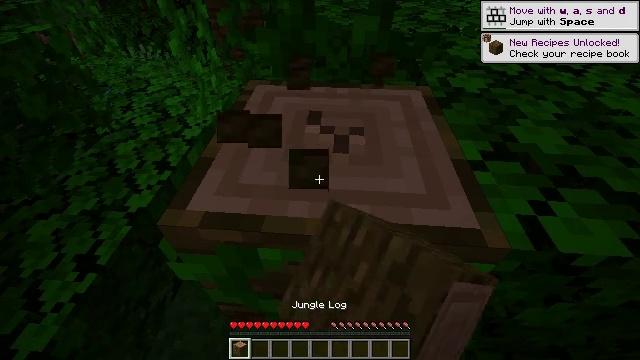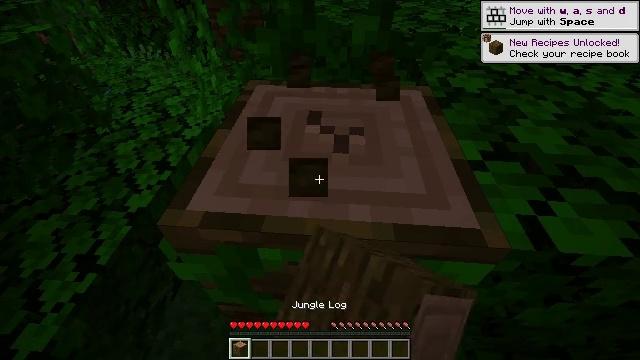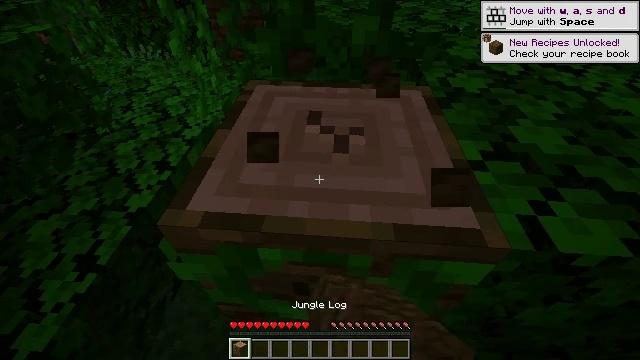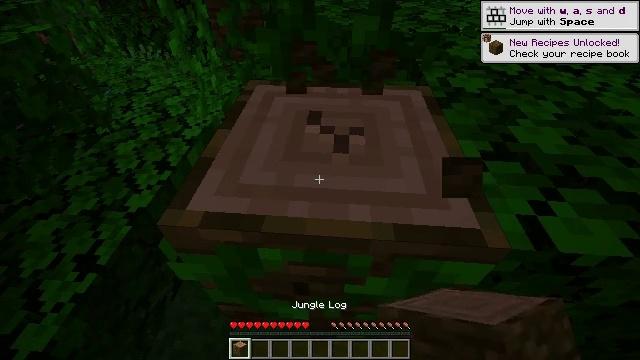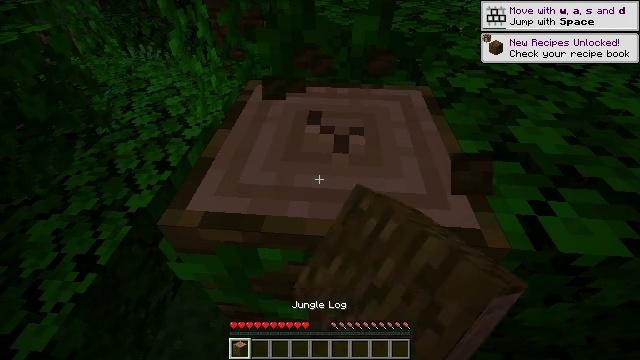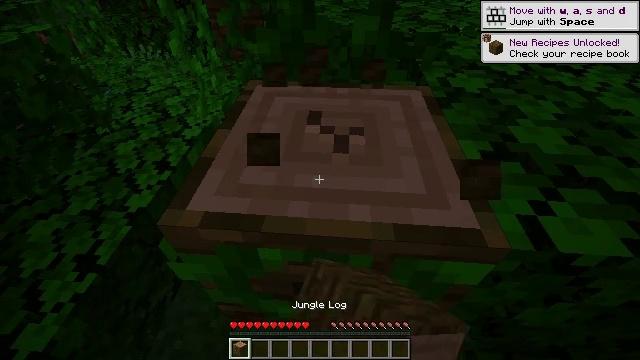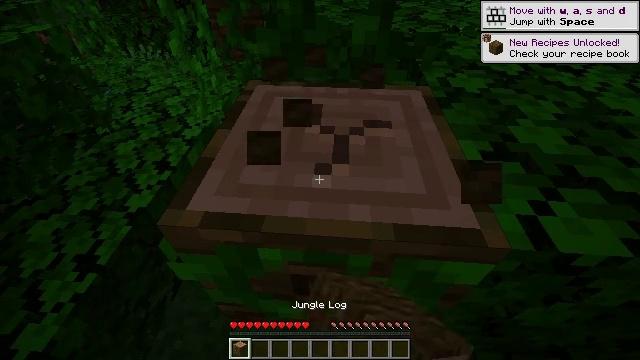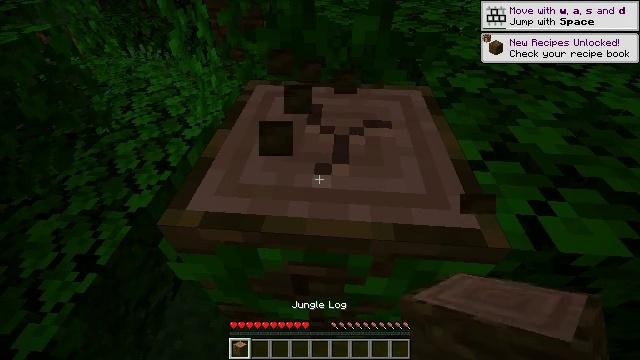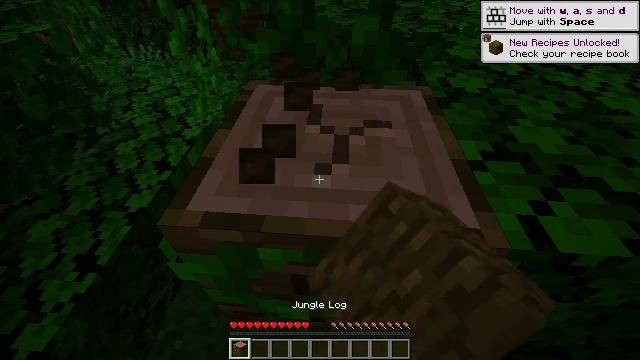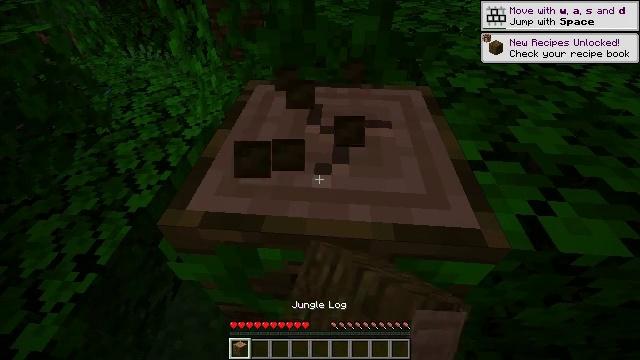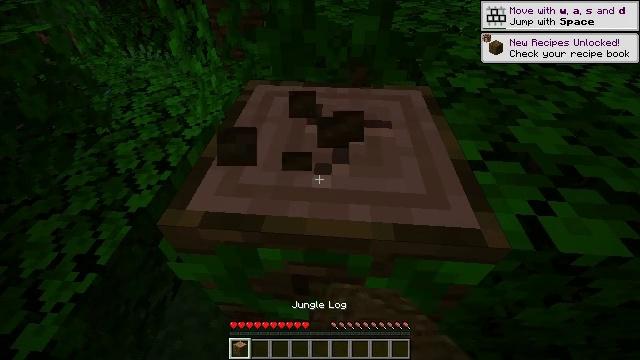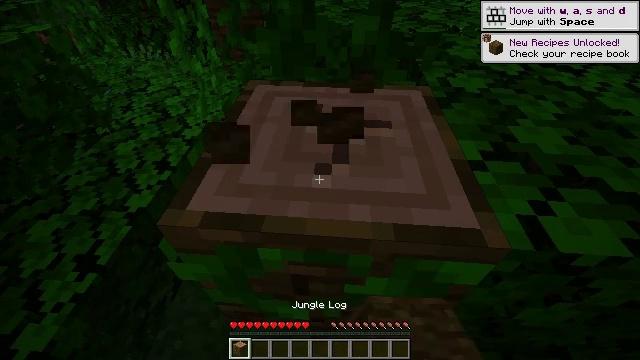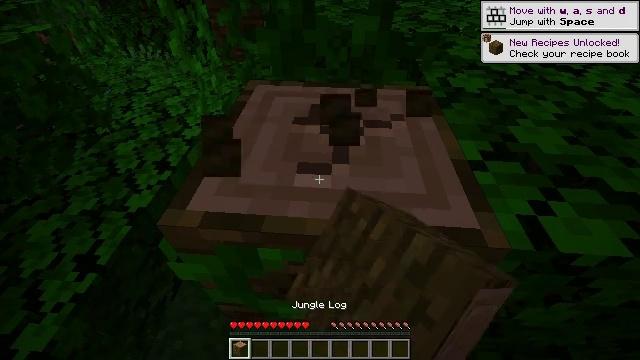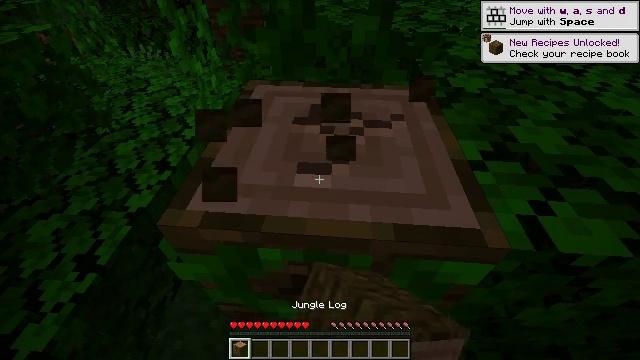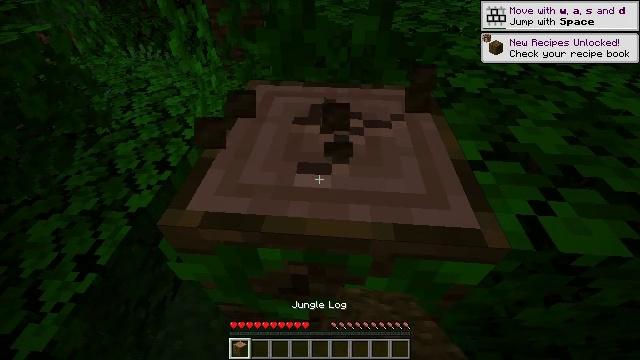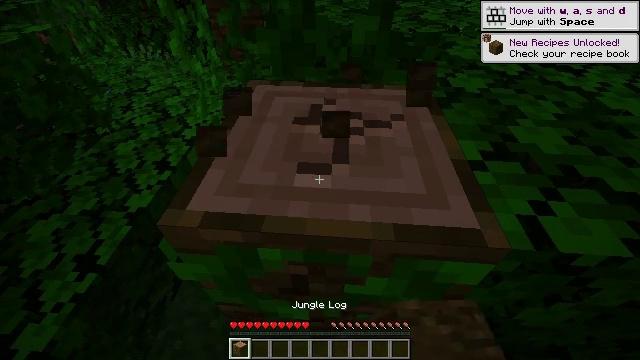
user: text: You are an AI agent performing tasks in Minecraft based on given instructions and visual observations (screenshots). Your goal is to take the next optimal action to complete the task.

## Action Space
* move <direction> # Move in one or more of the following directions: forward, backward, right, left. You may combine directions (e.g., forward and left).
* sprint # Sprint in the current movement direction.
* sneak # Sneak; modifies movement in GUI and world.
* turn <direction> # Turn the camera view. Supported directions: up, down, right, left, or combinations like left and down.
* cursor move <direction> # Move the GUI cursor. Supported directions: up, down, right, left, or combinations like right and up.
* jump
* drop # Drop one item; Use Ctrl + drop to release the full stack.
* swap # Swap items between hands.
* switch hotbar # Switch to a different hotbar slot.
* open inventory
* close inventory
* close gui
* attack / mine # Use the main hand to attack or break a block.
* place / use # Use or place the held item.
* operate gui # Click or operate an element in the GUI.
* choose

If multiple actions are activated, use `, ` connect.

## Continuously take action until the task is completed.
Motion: motion action
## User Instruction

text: Break the jungle log to gather wood.
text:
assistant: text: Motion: attack / mine
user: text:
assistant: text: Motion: attack / mine
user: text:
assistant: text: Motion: attack / mine
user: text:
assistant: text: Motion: attack / mine
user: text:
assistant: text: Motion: attack / mine
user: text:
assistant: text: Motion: attack / mine
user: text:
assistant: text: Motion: attack / mine
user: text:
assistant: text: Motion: attack / mine
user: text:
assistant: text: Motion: attack / mine
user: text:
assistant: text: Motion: attack / mine
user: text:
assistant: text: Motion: attack / mine
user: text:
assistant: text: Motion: attack / mine
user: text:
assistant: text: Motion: attack / mine
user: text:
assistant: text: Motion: attack / mine
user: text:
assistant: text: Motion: attack / mine
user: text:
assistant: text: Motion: attack / mine
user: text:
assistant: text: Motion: attack / mine
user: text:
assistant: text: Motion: attack / mine
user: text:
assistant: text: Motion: attack / mine
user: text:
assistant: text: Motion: attack / mine
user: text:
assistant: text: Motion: attack / mine
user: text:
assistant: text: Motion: attack / mine
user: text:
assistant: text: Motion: attack / mine
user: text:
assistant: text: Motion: attack / mine
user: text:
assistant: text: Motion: attack / mine
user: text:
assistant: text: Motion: attack / mine
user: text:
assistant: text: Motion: attack / mine
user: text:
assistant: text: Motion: attack / mine
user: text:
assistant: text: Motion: attack / mine
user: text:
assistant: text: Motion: attack / mine